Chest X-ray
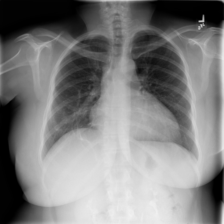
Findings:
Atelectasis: positive
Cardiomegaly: negative
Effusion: positive
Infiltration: negative
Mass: negative
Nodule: negative
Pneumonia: negative
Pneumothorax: negative
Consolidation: negative
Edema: negative
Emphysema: negative
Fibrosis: negative
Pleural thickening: negative
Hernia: negative